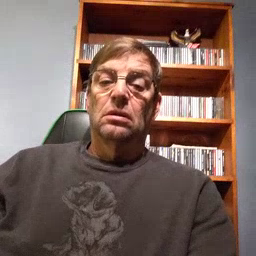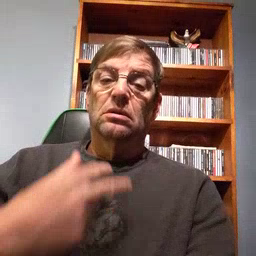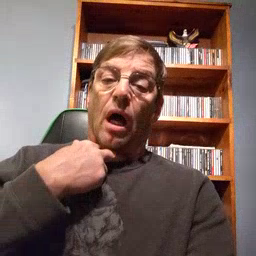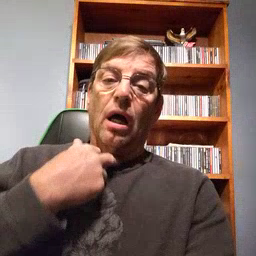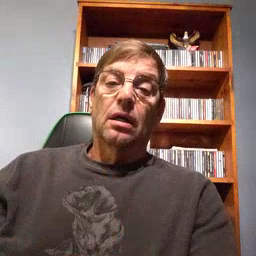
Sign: stuck